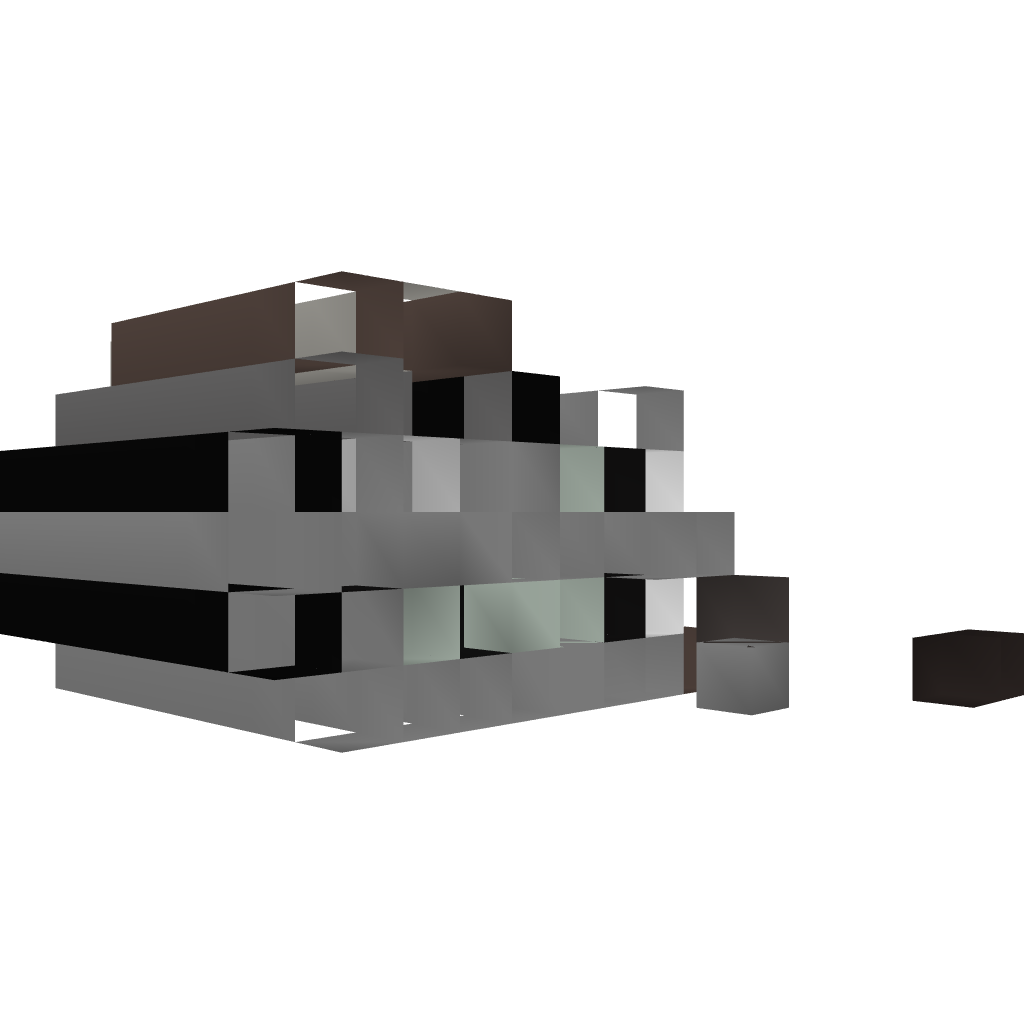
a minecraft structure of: Potion brewer